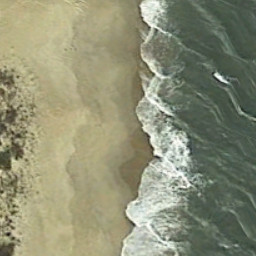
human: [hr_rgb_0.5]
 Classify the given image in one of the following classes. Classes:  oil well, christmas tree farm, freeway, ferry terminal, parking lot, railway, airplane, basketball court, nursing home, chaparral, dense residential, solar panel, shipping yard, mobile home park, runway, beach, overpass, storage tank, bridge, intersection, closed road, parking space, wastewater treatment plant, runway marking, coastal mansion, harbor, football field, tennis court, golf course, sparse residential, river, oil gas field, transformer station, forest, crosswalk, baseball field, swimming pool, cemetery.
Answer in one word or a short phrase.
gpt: beach